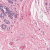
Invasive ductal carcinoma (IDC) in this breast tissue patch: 0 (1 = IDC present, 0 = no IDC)